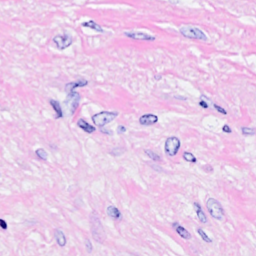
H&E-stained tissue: Breast